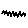
Label: zigzag